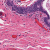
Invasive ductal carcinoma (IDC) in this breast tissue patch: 0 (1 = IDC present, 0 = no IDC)